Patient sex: M
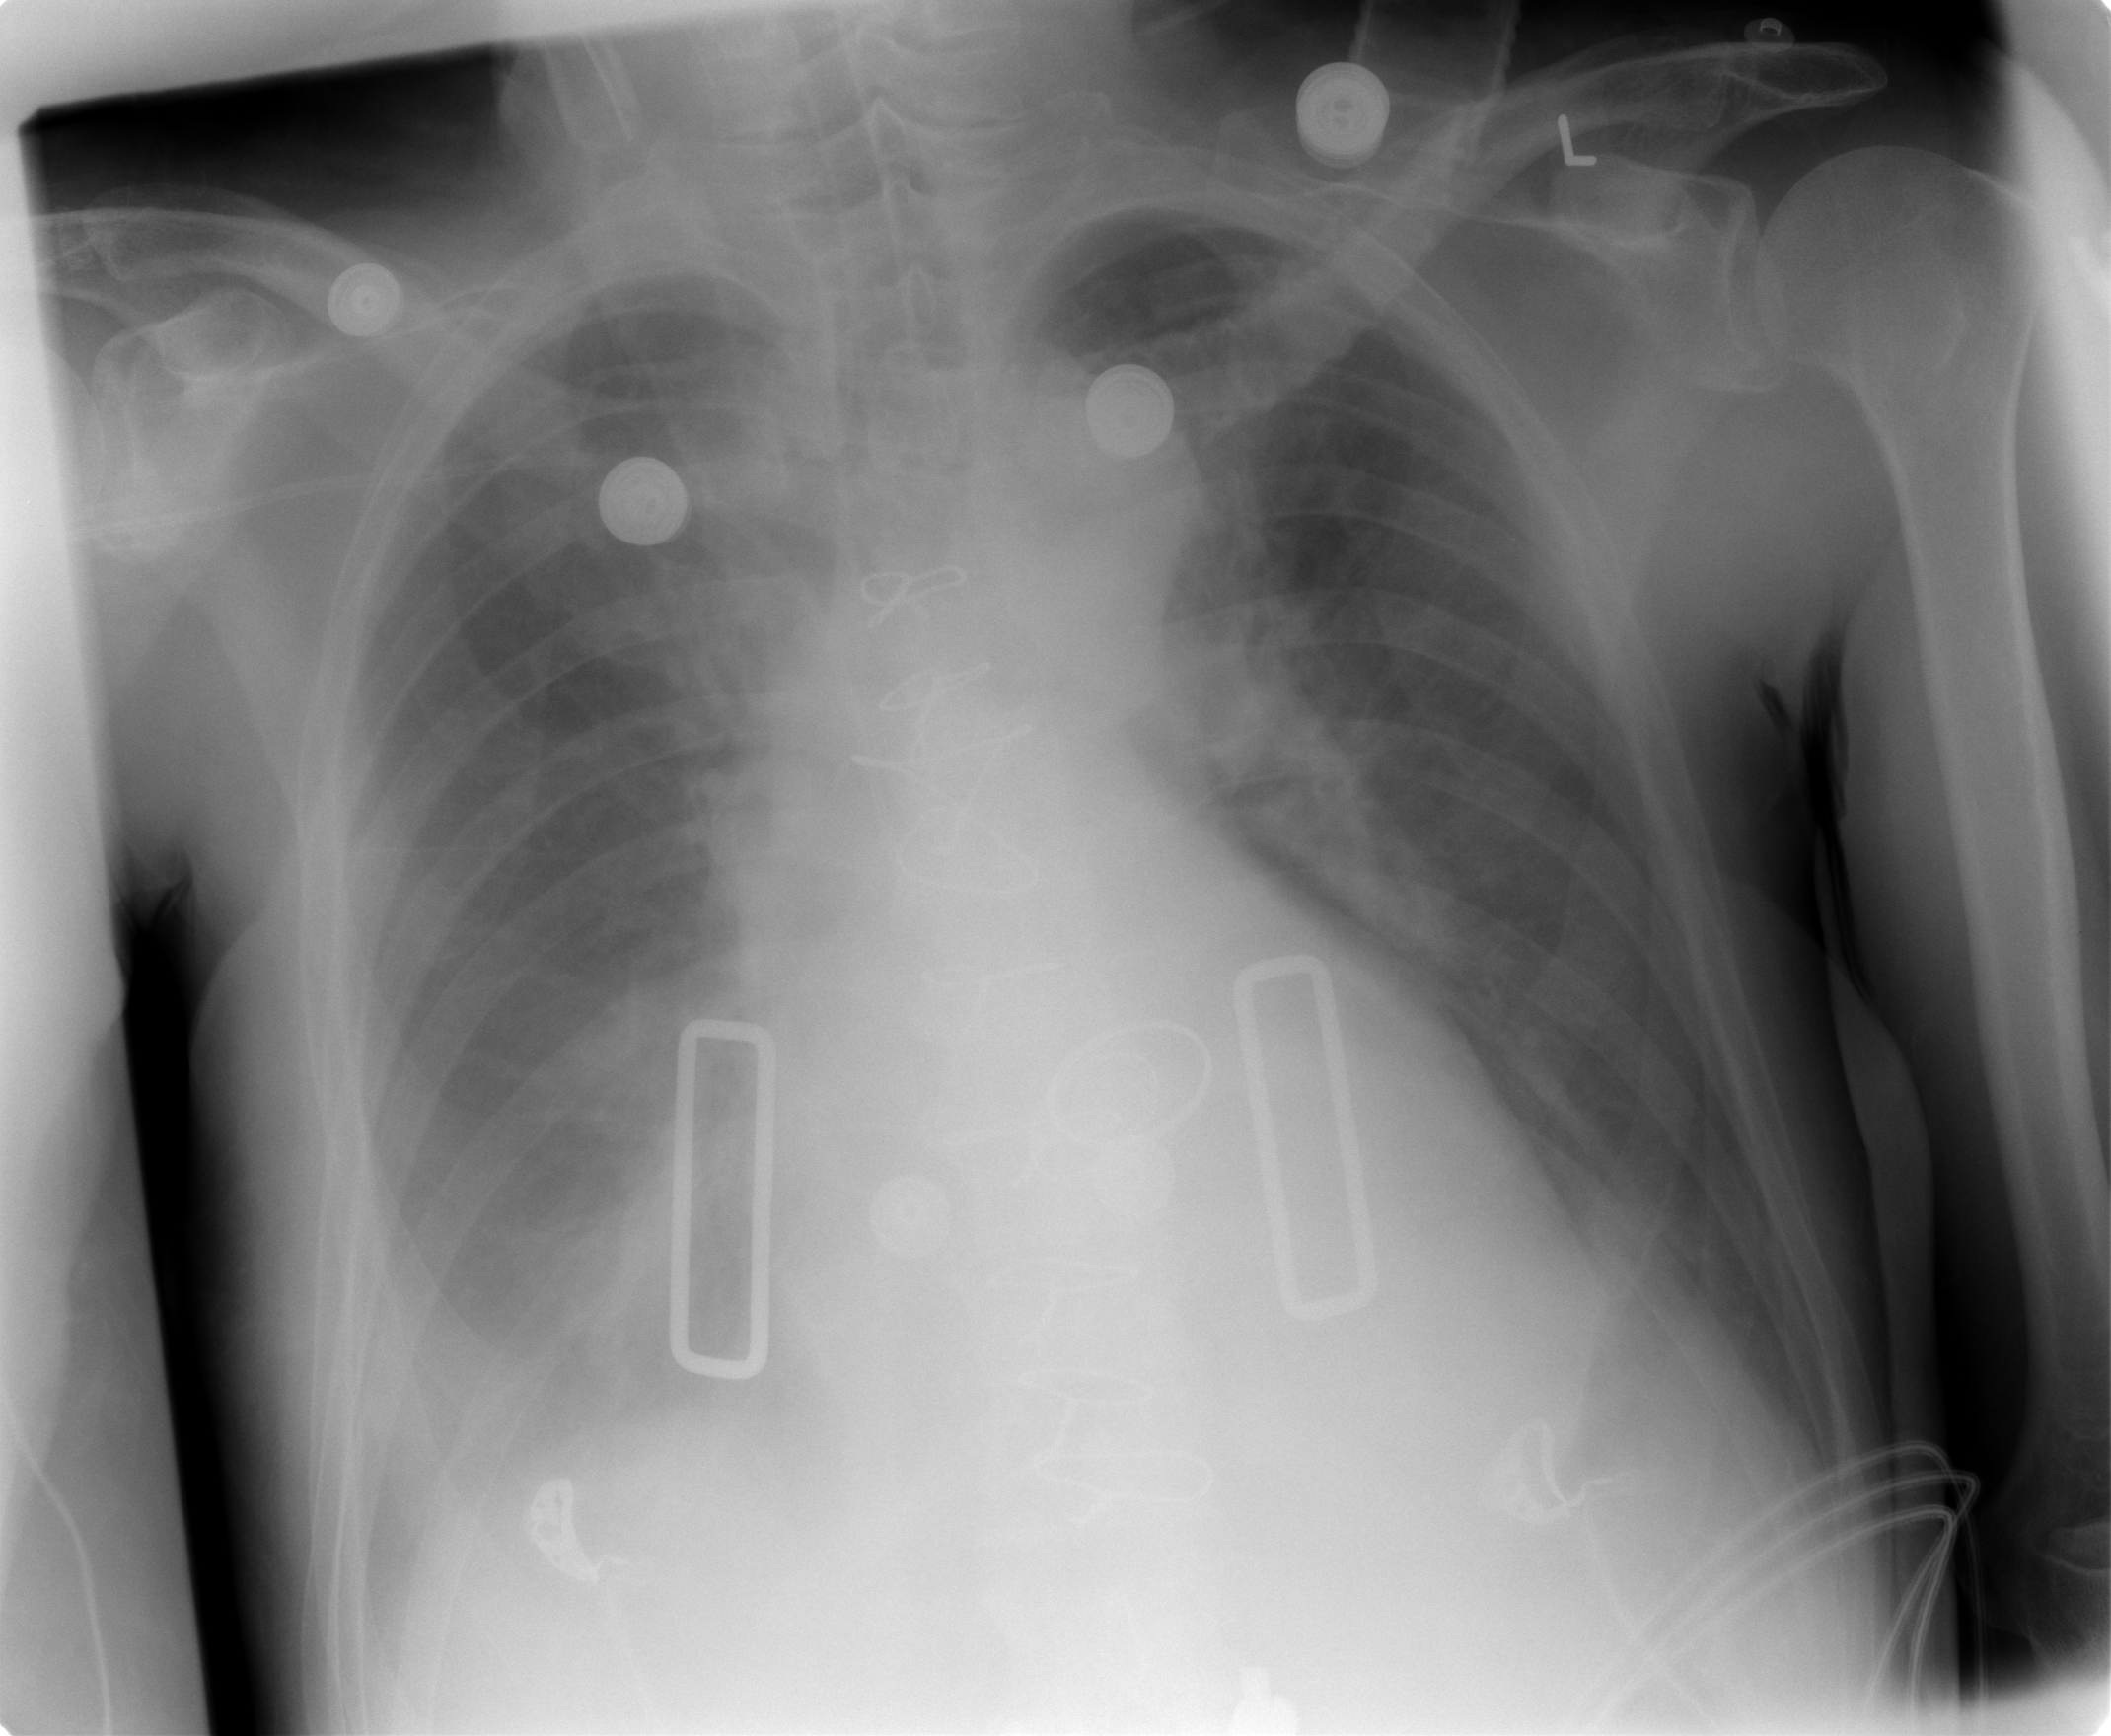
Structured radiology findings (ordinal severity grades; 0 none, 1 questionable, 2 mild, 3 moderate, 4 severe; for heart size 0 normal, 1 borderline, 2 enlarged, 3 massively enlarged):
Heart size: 2
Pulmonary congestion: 2
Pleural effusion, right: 2
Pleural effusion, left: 2
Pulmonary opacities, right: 0
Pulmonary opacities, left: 0
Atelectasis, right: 2
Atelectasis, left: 2